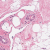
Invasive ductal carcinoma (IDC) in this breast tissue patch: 0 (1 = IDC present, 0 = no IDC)